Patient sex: F
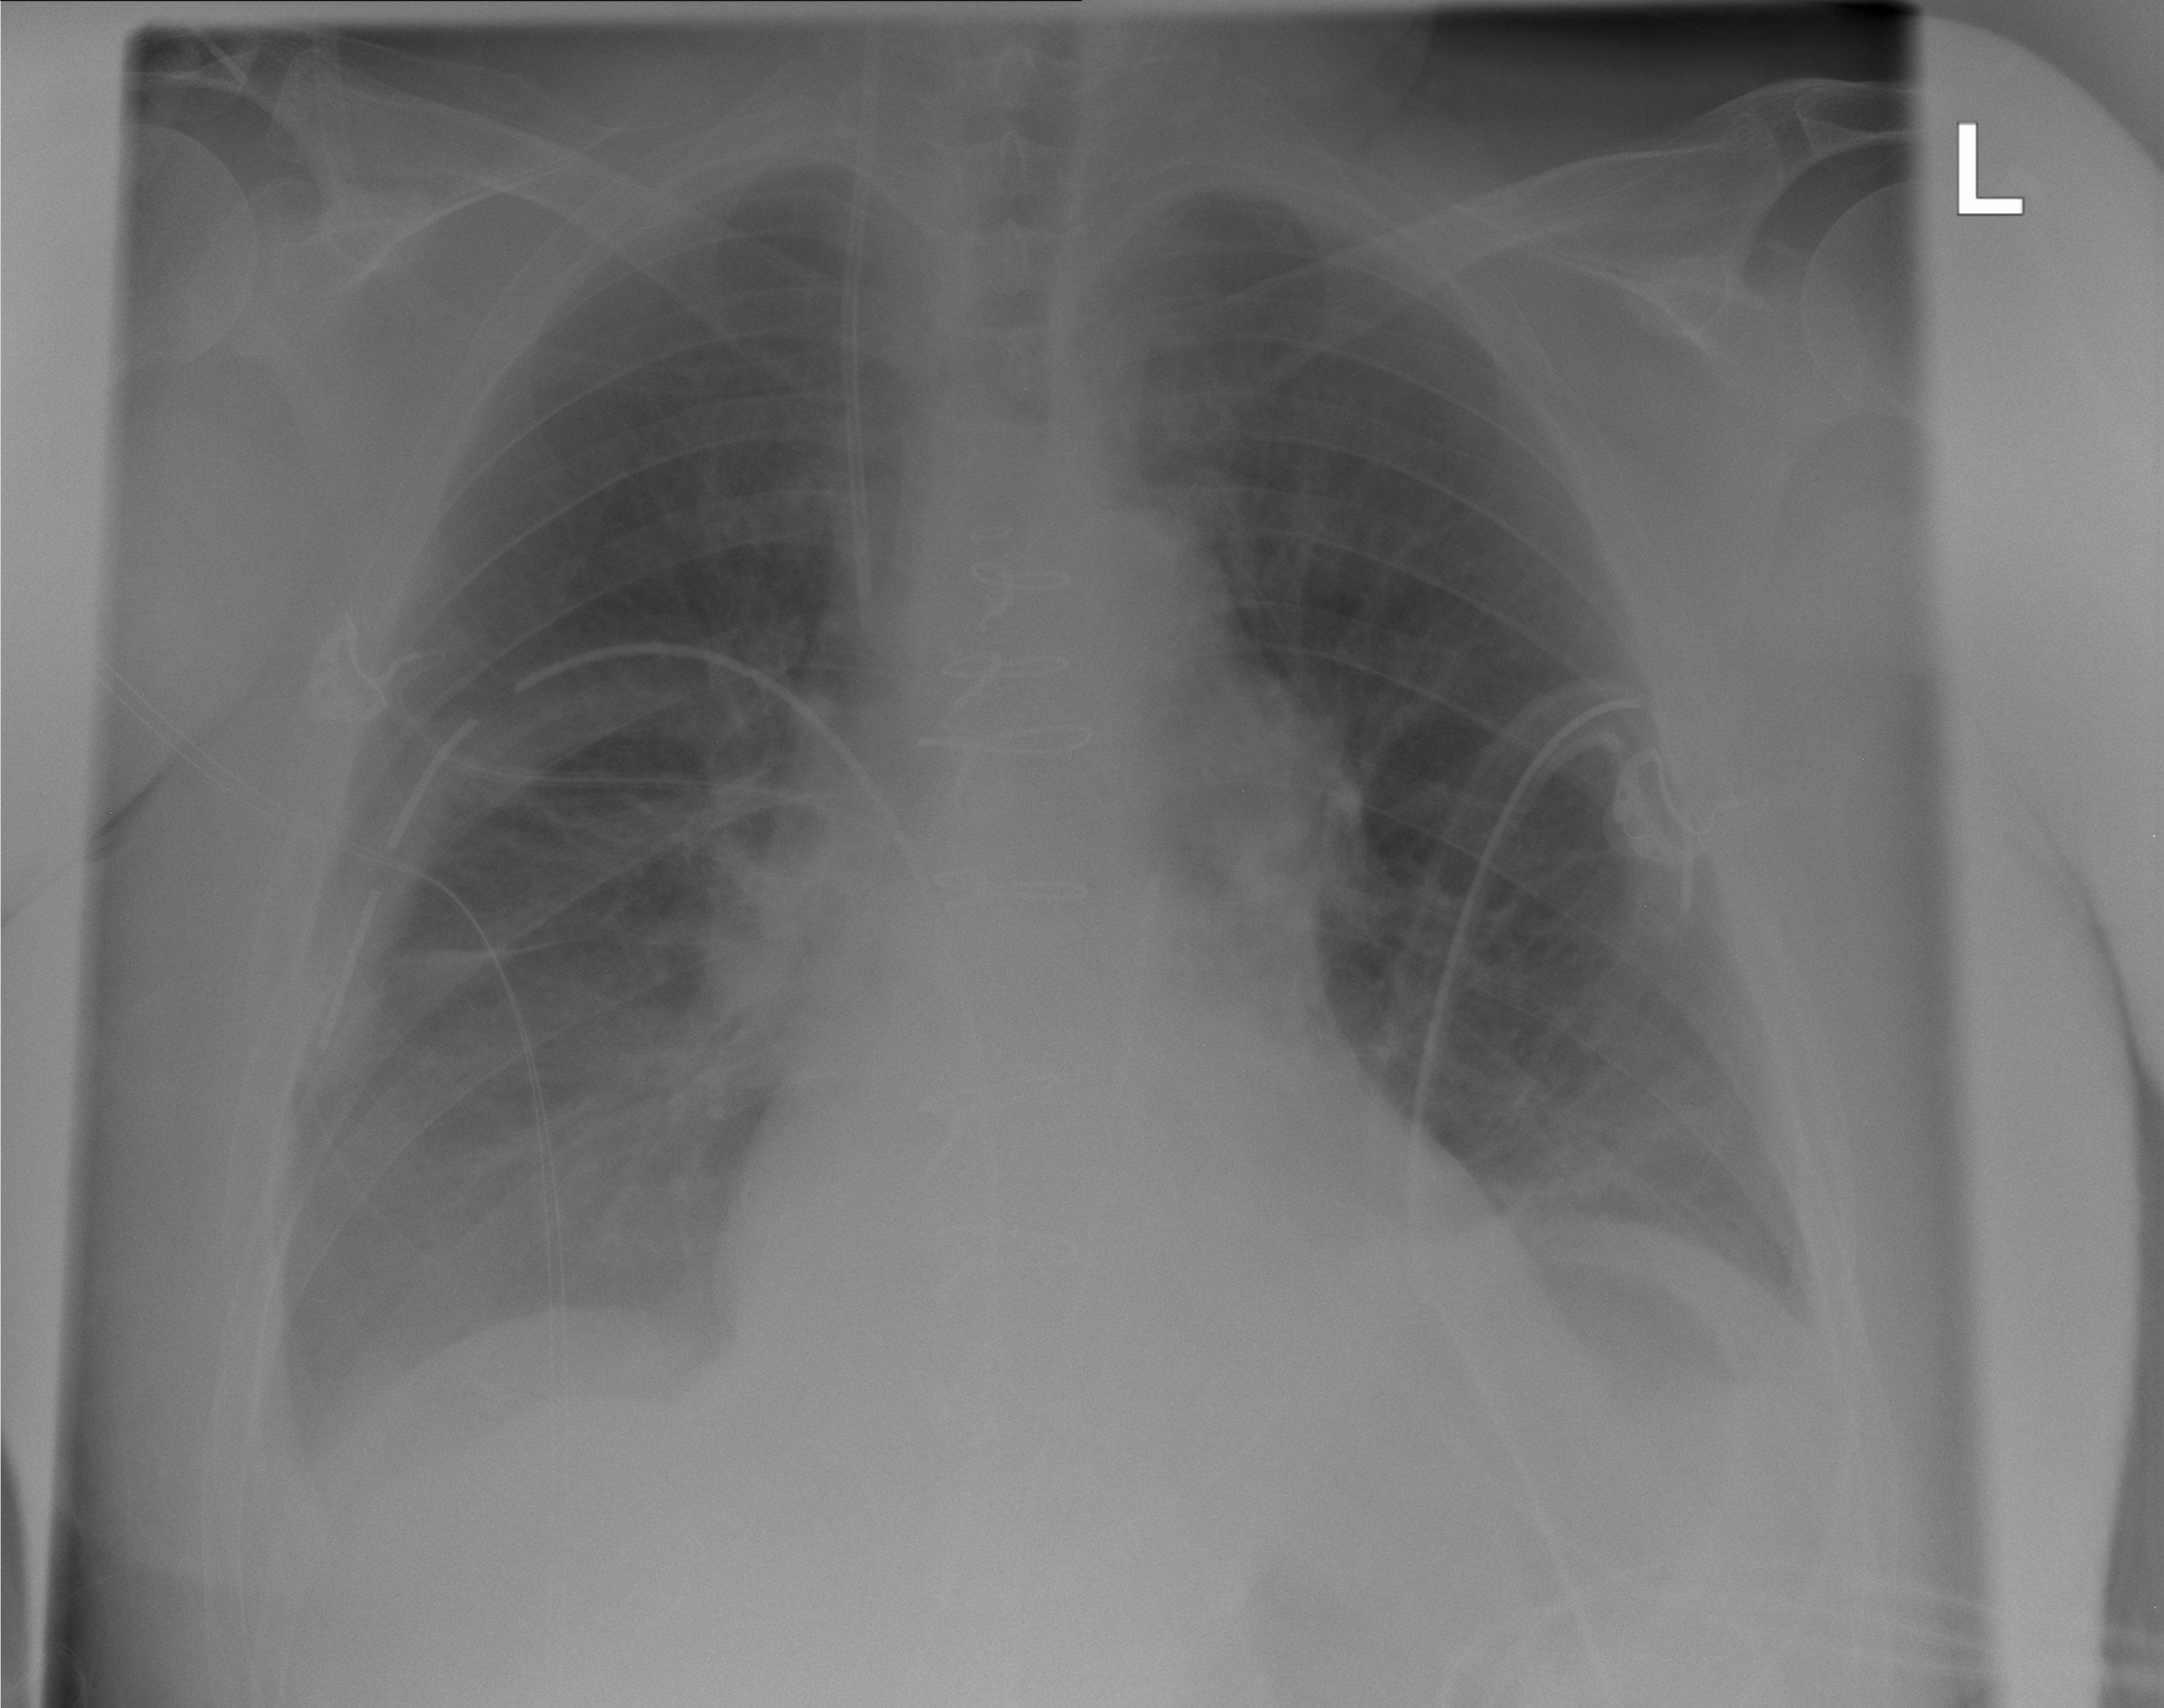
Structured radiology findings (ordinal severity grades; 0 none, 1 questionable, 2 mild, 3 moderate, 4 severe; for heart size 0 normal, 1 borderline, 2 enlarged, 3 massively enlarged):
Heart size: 0
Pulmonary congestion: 0
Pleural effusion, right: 1
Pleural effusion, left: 2
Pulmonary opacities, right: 0
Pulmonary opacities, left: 0
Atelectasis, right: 2
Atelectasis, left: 2